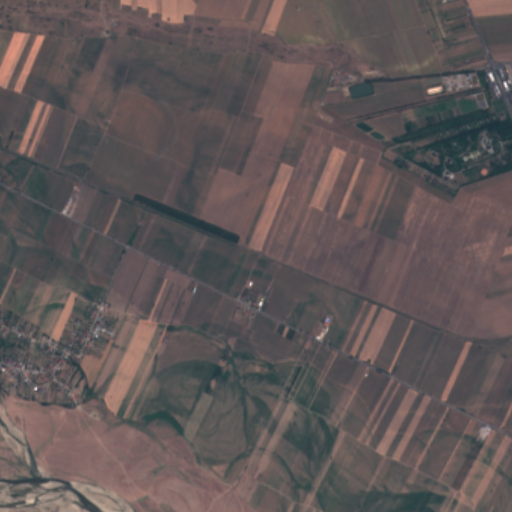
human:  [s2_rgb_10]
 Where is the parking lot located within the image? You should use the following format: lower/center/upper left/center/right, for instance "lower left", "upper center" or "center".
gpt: The parking lot is located in the upper right of the image.
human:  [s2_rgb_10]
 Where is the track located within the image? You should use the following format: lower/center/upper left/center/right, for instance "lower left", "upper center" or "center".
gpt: There is no track in the image.